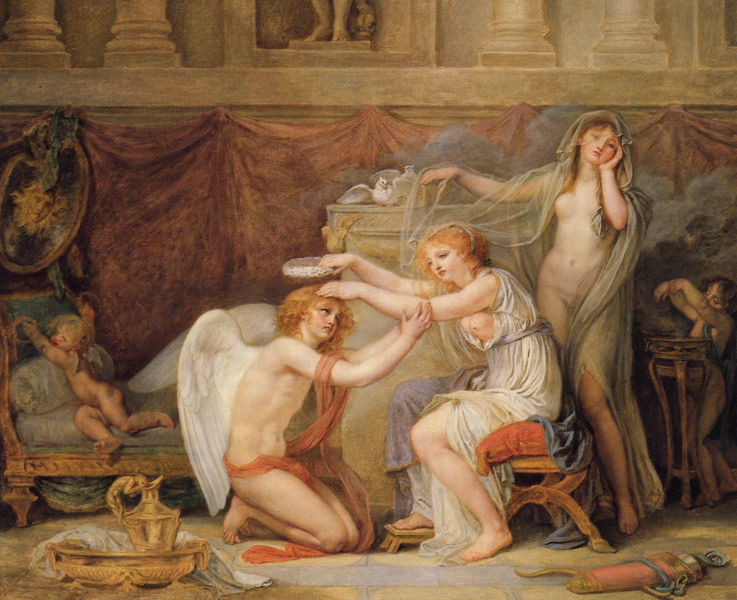
Titel: Psyché couronnant l'Amour, Psyche krönt Amor
Künstler: Jean Baptiste Greuze
Standort: Lille
Institution: Musée des Beaux-Arts
Schlagwörter: akt, blau, flügel, fuß, gemälde, kopf, mann, nackt, umhang, vogel, wasser, weiß, akte, baden, frauen, gelb, grün, mädchen, ocker, sitzen, busen, frau, haar, kleid, kleider, mund, nase, orange, raum, stuhl, säule, säulen, tisch, zimmer, rot, schal, schleier, tuch, beige, blond, jung, wand, architektur, arm, arme, augen, dienerin, gesicht, schale, schüssel, stehen, tablett, taube, bild, innenraum, porträt, vorhang, vögel, auge, figur, gold, haare, kelch, stoff, tücher, kind, krone, locke, locken, kamin, kinder, engel, kanne, krug, putte, putto, skulptur, statue, beine, bein, brüste, füße, liebe, sofa, bogen, fußboden, tüll, bank, hocker, schemel, kissen, langeweile, spielen, bett, nabel, nackte, couch, junge, teint, fein, entblößt, zierlich, bad, spiel, waschen, nische, gefäß, tauben, barfuß, hocken, becken, waffen, kranz, göttin, fries, liege, karaffe, bürste, toilette, jüngling, heiligenschein, mythos, knieend, durchsichtig, segen, bürsten, amor, putten, kämmen, verschleiert, köcher, pfeil, pfeile, elfenbein, bekränzen, unschuld, waschschüssel, pflege, reinigung, hygiene, kränzen, fold, verwöhnen, barbusig, amore, voile, körperpflege, nächstenliebe, flüel, mythoy, säuöem